Question: This is a picture of the facebook app from the play store. I would like to copy the part that says "New Stories 10+" in my app. How do I make that? Is that part of the action bar?
I read through the action bar documentation <URL> but couldn't find anything about it. I'm having trouble doing a google search for it too because I don't know what it's called.
Also, if you open the facebook app when you're in airplane a very similar type of message comes up that says "No Internet Connection". How is that message created?

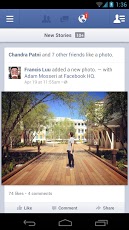
Answer: Looking a little more at the Facebook app, the bar just appears to be a 'LinearLayout' containing two 'TextView's. This layout is then just embedded in the news feed fragment and hidden/shown as needed. In other words, ; it's just a normal view within the fragment.